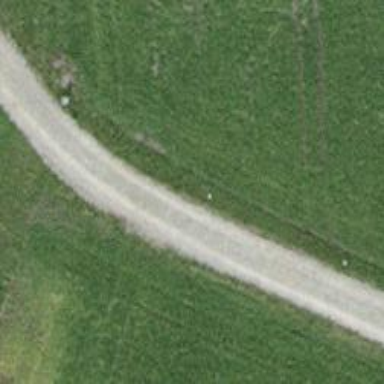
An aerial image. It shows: Grassy track road with grade 4 track type.